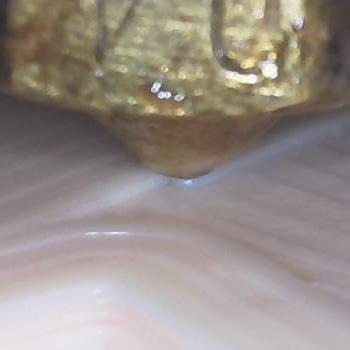
Flow rate: 105%